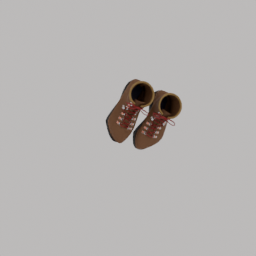
Label: people